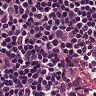
Metastatic tissue present: no